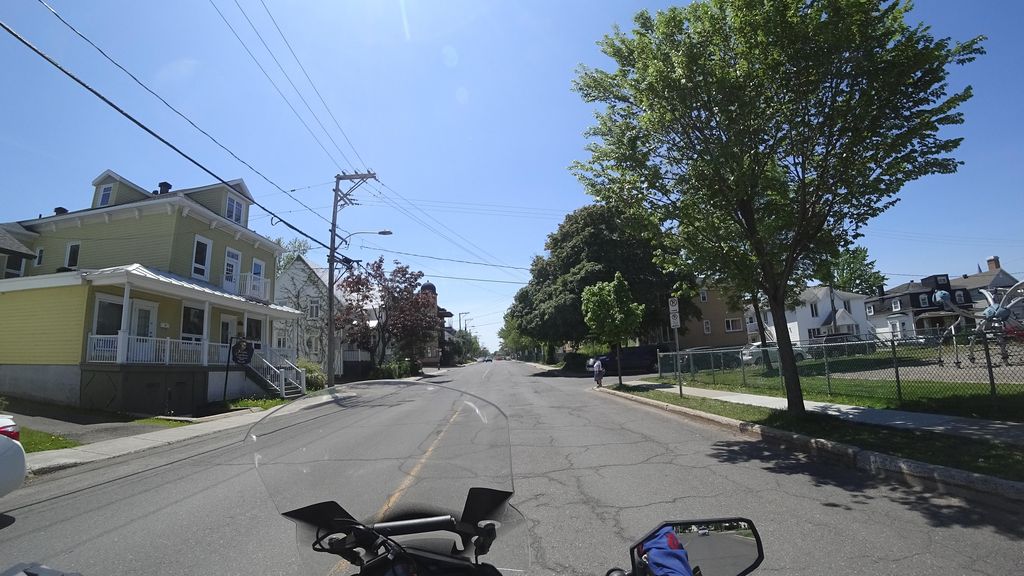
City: quebec_city